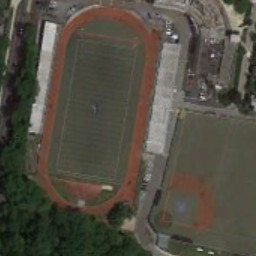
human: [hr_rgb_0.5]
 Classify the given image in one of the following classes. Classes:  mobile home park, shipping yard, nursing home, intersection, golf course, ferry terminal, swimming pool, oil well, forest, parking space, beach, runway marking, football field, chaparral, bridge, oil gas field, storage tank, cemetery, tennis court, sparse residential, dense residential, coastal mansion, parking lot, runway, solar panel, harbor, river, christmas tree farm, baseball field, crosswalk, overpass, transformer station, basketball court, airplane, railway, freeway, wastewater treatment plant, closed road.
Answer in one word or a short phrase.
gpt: football field